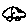
Label: car